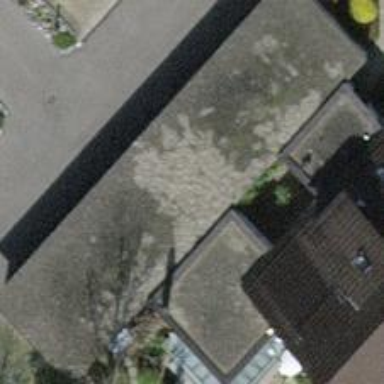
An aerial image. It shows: Group of garages.